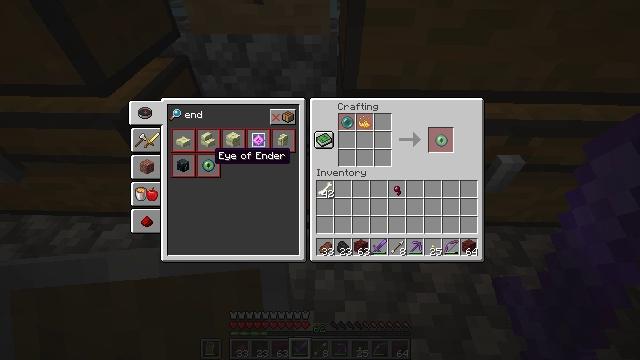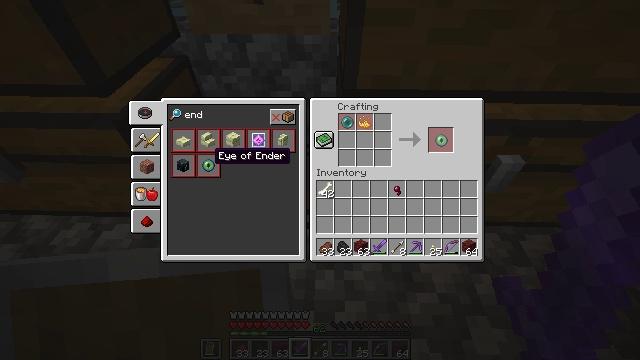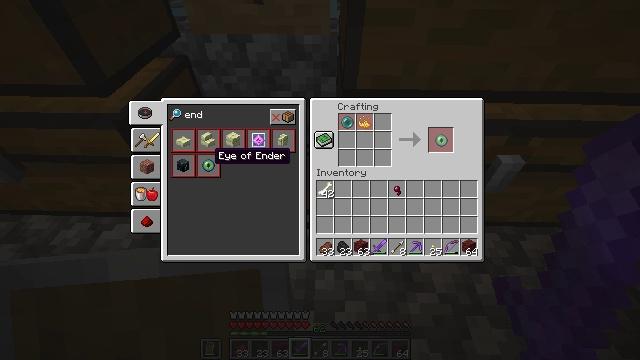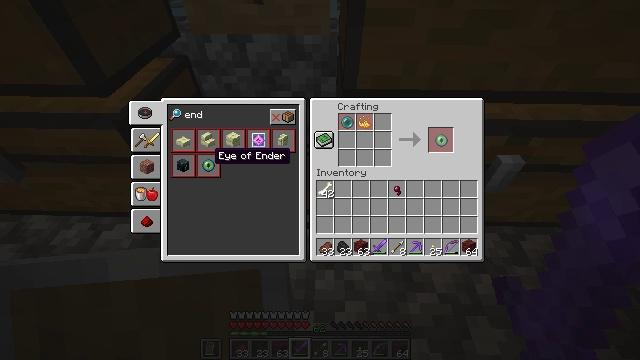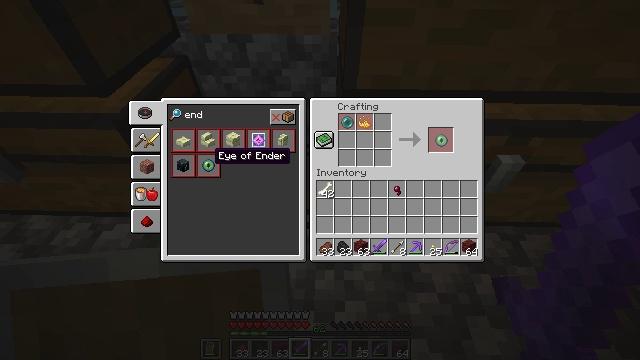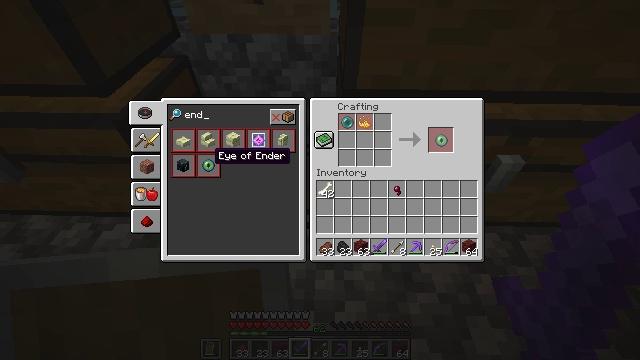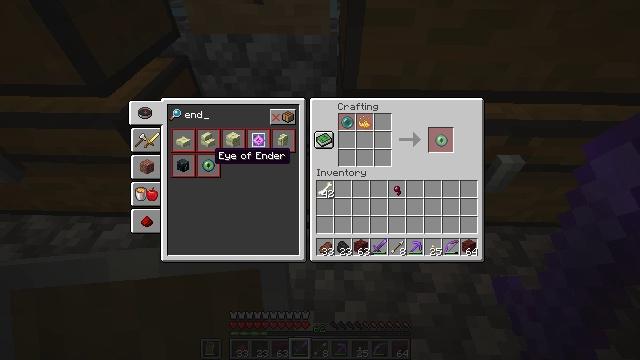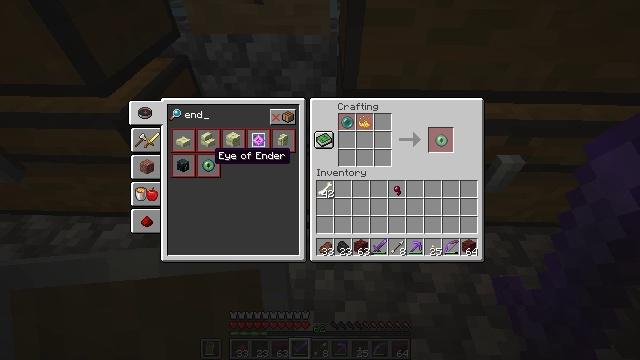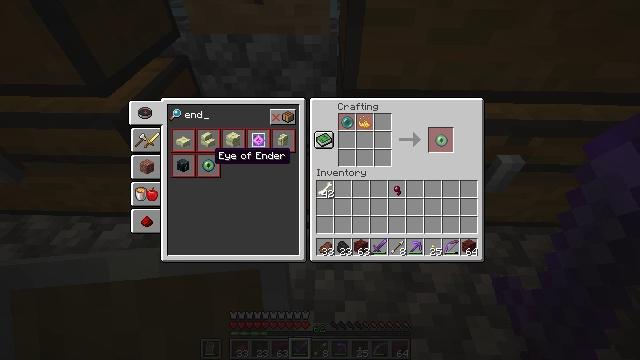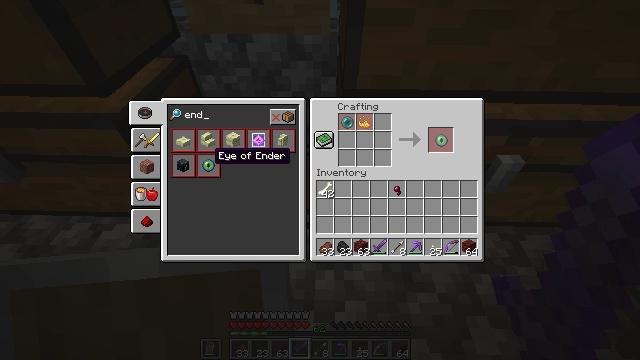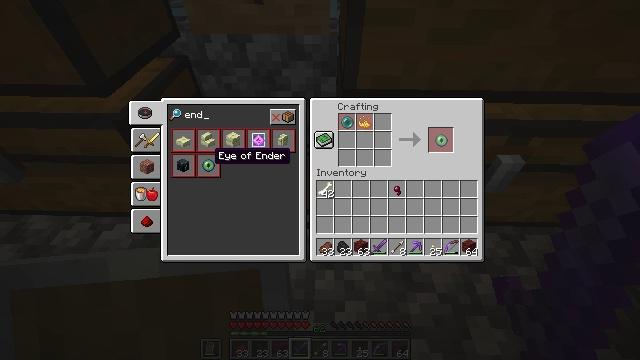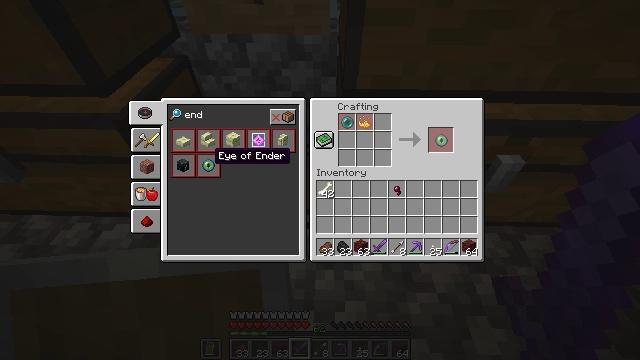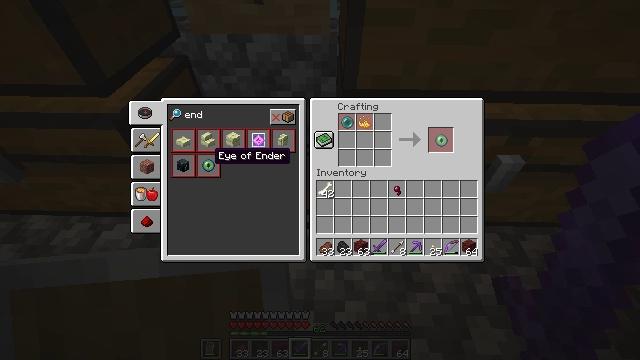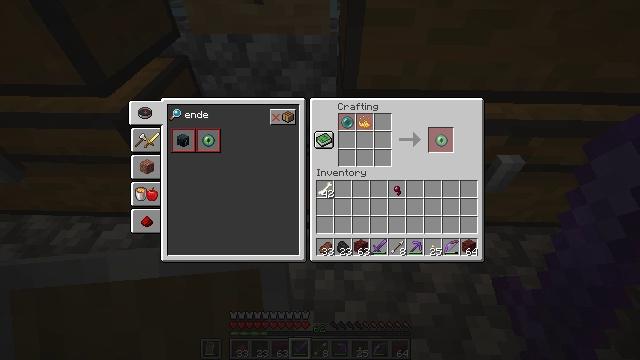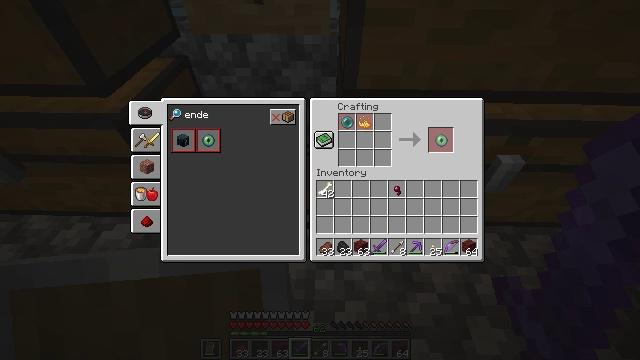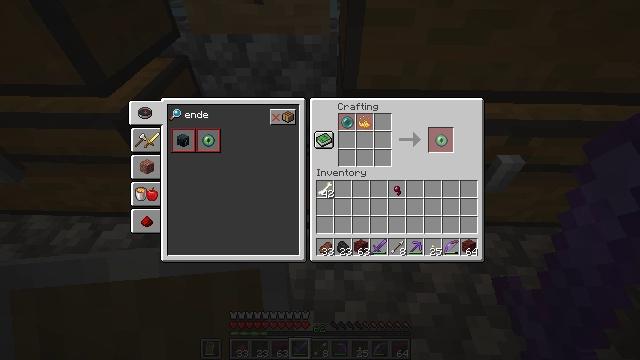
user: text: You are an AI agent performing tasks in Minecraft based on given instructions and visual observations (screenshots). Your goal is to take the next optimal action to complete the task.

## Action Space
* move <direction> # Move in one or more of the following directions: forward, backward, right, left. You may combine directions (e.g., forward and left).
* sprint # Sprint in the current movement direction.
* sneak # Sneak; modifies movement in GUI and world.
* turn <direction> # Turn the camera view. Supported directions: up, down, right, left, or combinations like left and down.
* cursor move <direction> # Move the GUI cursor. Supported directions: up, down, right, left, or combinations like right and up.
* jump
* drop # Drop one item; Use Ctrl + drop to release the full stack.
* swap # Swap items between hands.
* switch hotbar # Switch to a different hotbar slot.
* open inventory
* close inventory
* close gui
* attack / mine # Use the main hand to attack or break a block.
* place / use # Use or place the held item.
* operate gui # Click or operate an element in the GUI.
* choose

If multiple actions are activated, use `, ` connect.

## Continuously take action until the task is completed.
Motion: motion action
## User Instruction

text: In the crafting menu, combine ender pearl and blaze powder for an ender eye.
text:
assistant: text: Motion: no_op
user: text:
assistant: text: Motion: no_op
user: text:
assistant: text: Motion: no_op
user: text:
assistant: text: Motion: no_op
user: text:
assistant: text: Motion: no_op
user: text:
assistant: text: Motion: no_op
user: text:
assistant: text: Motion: no_op
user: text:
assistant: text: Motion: no_op
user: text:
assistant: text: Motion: no_op
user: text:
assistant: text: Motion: no_op
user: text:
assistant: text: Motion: no_op
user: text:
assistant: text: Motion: no_op
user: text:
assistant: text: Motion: close inventory
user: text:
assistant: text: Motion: close inventory
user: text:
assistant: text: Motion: close inventory
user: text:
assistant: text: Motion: no_op
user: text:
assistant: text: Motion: no_op
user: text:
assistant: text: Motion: no_op
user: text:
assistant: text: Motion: turn right
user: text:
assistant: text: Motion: turn right and up
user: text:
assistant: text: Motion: turn right
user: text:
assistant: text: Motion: no_op
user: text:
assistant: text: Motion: no_op
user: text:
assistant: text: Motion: no_op
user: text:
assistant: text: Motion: no_op
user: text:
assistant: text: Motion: no_op
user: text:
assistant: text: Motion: no_op
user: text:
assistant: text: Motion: no_op
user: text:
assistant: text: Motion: no_op
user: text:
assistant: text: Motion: no_op